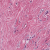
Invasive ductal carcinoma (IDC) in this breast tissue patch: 0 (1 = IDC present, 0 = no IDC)